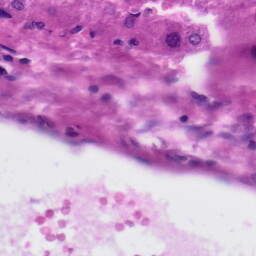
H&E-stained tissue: Liver